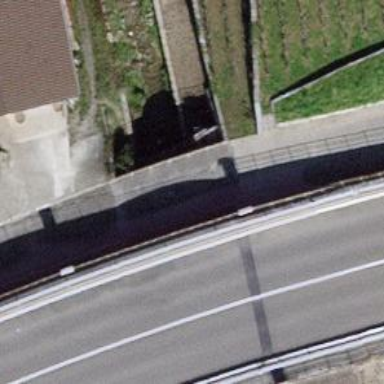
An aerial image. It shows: Concrete track road with bridge. The track is of grade1.